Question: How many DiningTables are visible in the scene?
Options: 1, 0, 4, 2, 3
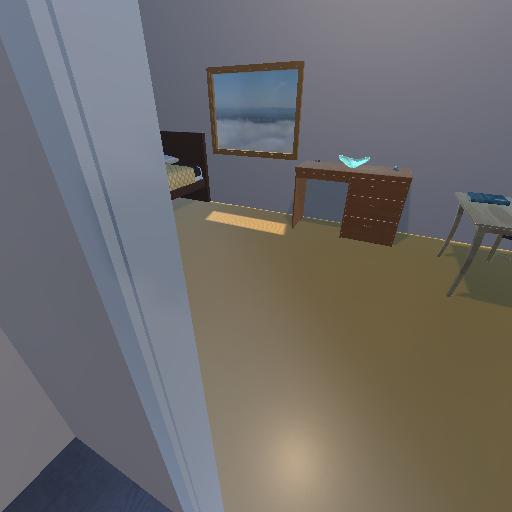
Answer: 1